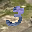
Label: 3